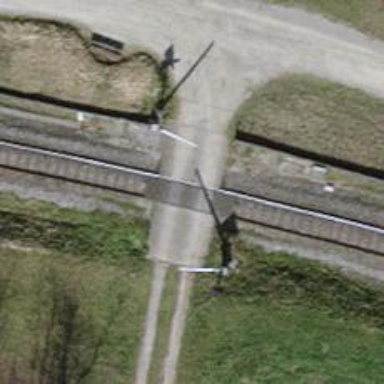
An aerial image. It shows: Level crossing with full barriers and lights.